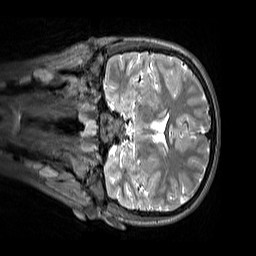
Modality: T2w
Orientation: coronal
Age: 10
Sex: female
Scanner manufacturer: siemens
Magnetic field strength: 3 T
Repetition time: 3.2 s
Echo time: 0.408 s